Question: Using WCF and the Microsoft Distributed Transaction Co-ordinator, is it possible to implement a long-running transaction against a single database? I've drawn out a simplified version of the scenario in question.
Is there a time limit that transactions have to occur within?
Assuming the DB is SQL Server or Oracle, would there be locking that would occur during the transaction? Would it be at the row level or table level?

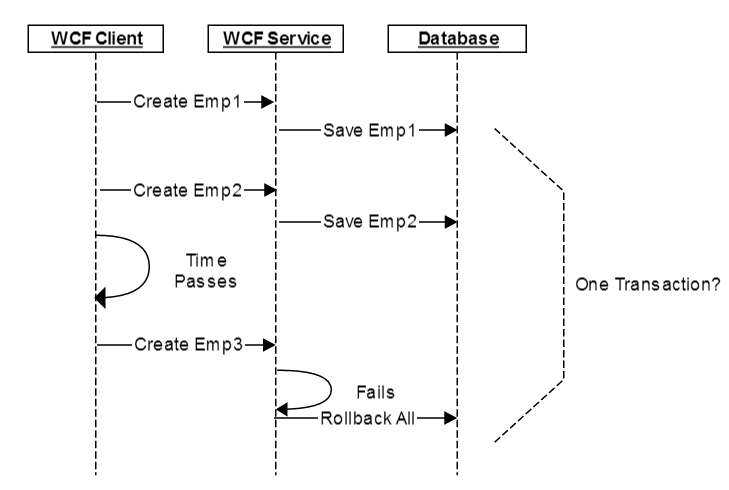
Answer: Database transactions should be short-lived. See for instance <URL>
So, while WCF and DTC will allow you to distribute the transactions across Machines and through SOAP calls, this is not a good idea for the scenario you are describing.
Use compensating transaction logic instead, e.g. remove the inserted Emp1 and Emp2 when the creation of Emp3 fails. Or manually mark the inserted Emp1 and Emp2 rows as still-in-transaction until they've all been successfully written. Or collect the actions in the WCF Service and then (transactionally) commit them to the Database when all information has become available.
Which solution is best depends on the details of your use case.